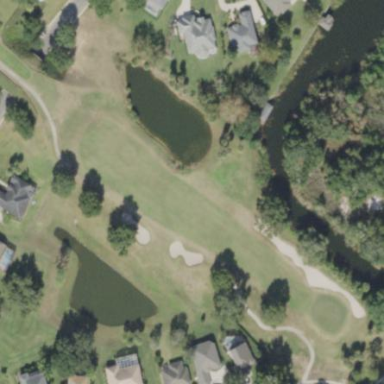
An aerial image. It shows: Golf course.